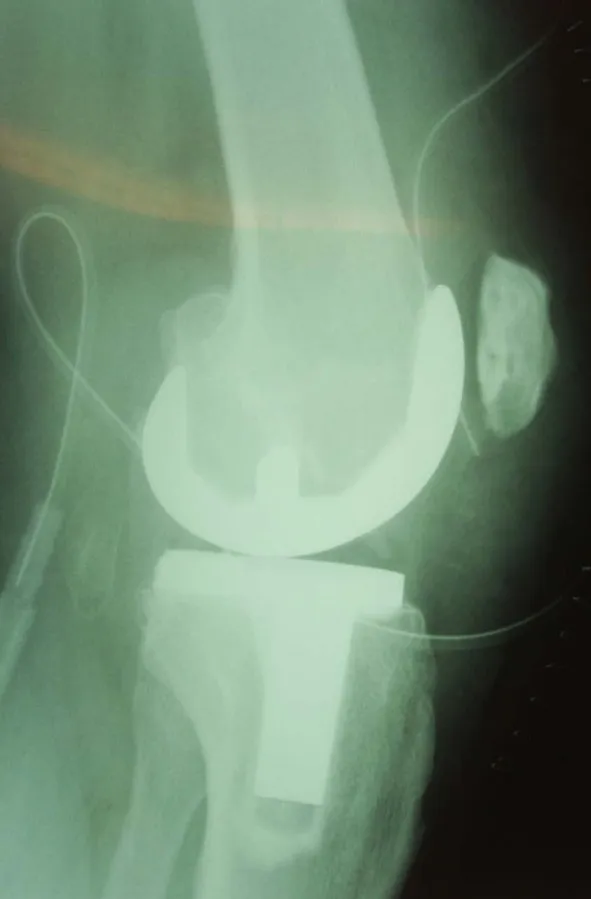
Postoperative sagittal radiograph of the knee after revision of the patellar component.
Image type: radiology (x_ray)